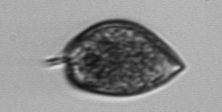
Label: Prorocentrum_micans